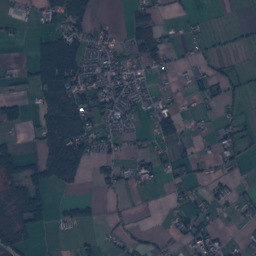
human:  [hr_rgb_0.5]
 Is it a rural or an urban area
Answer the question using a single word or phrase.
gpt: urban

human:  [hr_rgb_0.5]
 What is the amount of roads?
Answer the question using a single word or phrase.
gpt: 267

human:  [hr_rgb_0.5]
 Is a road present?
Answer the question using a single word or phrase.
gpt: yes

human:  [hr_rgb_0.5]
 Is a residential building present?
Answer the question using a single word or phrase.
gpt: yes

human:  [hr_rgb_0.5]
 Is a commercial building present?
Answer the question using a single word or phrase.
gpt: yes

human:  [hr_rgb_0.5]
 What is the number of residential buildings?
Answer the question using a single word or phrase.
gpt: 1363

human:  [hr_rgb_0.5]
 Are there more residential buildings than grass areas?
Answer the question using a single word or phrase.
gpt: yes

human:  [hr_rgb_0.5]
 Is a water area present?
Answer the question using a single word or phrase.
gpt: yes

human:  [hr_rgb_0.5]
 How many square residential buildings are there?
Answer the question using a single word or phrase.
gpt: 4

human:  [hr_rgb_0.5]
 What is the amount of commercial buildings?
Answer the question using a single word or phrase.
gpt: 34

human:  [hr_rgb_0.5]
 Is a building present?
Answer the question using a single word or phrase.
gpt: yes

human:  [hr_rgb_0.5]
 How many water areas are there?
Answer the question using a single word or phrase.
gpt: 16

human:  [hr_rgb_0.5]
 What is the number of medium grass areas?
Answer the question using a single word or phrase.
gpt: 82

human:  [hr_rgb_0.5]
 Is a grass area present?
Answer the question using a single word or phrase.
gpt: yes

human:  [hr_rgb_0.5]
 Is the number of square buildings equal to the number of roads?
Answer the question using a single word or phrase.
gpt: no

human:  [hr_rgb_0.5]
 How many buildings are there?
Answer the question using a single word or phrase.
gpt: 1422

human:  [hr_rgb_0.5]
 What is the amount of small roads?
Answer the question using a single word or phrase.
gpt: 267

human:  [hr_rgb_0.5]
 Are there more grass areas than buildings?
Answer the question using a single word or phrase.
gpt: no

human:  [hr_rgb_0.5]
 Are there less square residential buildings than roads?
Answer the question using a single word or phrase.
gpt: yes

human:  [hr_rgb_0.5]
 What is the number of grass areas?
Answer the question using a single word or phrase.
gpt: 302

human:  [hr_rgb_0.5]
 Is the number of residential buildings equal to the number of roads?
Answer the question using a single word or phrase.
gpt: no

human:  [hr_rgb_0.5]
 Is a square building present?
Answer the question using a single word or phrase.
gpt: yes

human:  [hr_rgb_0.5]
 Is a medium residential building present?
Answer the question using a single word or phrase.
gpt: yes

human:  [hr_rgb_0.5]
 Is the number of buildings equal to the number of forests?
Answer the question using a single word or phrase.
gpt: no

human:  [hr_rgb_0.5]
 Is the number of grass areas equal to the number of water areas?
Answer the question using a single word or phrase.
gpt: no

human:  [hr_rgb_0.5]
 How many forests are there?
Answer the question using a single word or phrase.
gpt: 134

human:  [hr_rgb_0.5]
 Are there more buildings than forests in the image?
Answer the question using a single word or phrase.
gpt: yes

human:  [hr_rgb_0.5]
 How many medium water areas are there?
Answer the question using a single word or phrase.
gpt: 3

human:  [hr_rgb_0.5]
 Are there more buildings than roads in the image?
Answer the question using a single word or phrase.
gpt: yes

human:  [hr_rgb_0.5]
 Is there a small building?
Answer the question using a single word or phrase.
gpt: yes

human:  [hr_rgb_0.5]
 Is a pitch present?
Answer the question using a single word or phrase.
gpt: yes

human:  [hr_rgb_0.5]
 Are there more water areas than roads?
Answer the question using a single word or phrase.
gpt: no

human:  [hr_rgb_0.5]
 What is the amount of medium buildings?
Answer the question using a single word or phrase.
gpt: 18

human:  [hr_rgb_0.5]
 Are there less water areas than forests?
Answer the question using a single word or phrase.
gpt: yes

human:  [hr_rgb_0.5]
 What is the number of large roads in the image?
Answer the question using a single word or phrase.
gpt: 0

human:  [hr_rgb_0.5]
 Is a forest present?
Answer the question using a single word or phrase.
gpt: yes

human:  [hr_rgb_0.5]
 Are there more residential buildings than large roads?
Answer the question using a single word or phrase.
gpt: yes

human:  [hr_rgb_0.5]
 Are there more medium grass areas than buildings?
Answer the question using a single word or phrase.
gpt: no

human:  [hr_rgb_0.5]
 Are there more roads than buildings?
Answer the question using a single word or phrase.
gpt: no

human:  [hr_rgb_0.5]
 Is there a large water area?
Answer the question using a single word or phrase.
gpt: no

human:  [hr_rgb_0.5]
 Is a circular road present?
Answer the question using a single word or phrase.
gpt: no

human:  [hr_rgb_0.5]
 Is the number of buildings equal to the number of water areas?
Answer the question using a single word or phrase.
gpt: no

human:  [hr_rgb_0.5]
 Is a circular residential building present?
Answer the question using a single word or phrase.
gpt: yes

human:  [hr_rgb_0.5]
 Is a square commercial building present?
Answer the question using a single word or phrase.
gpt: no

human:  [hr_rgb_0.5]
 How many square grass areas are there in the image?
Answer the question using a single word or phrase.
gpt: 0

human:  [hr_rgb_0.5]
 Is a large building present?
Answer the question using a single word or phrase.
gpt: yes

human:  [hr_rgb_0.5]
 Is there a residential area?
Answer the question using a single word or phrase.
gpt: yes

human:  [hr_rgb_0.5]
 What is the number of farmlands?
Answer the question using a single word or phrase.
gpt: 71

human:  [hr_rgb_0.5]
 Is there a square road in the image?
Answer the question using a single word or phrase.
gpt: no

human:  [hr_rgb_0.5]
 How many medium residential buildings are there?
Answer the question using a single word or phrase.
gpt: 12

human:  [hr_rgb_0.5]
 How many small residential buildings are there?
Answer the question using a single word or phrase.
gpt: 1349

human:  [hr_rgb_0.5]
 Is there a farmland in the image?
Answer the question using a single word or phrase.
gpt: yes

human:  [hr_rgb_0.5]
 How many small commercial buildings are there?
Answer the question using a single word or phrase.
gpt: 30

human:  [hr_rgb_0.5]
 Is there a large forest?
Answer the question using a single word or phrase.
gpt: yes

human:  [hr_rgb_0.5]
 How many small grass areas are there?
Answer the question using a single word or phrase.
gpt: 41

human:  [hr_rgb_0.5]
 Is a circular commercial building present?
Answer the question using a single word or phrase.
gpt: no

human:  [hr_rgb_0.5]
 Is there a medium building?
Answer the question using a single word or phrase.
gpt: yes

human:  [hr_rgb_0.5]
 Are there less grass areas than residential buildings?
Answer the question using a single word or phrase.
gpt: yes

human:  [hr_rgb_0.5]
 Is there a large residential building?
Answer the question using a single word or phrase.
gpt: yes

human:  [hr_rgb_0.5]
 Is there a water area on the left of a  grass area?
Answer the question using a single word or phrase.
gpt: yes

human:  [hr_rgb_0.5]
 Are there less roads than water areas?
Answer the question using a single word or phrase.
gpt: no

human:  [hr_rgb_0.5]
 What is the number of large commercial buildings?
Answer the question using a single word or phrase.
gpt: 1

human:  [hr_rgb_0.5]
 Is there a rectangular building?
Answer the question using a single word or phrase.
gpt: yes

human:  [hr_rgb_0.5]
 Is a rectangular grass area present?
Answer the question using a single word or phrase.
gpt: yes